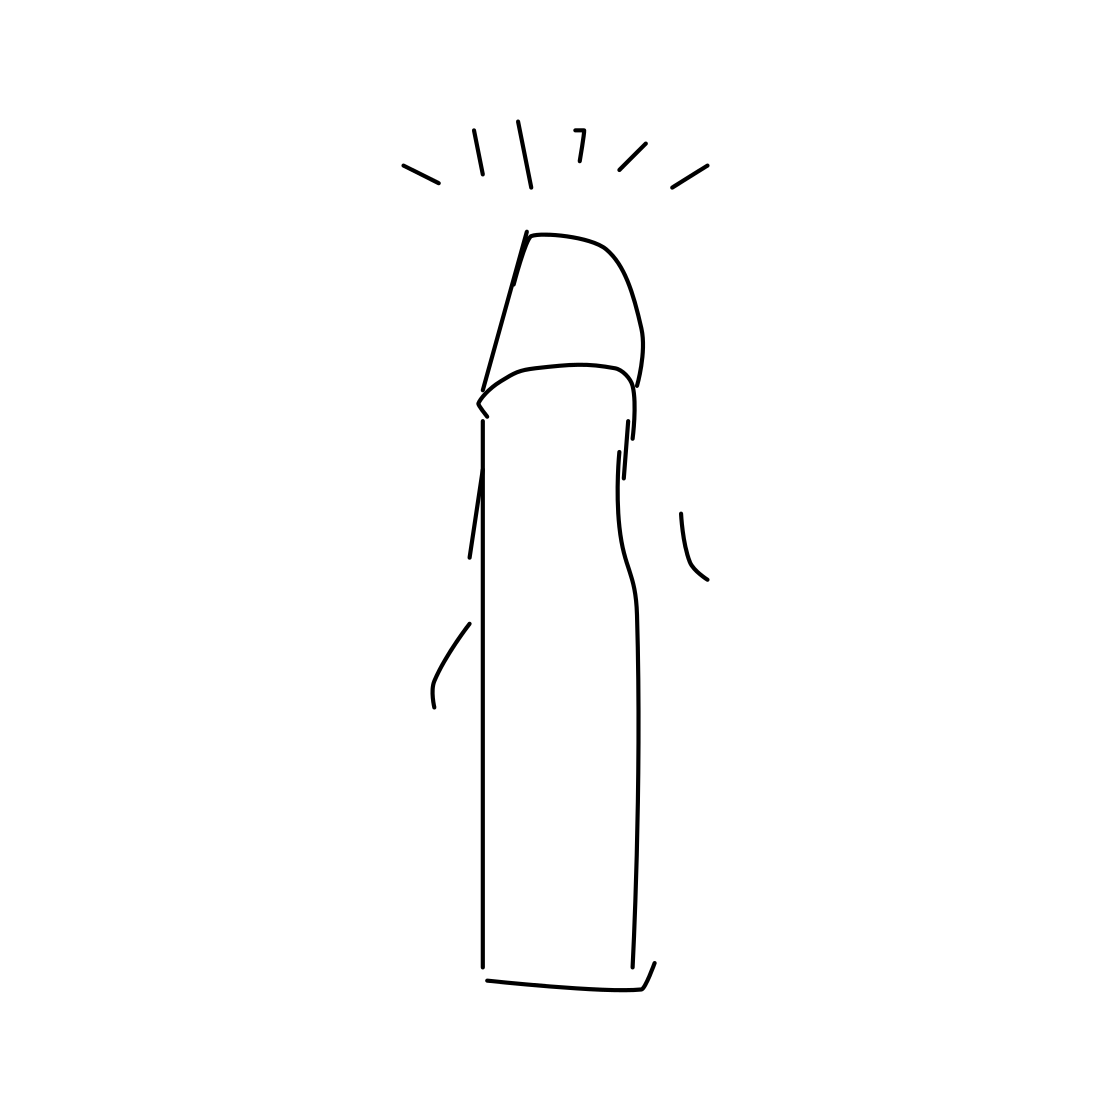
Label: candle